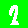
Digit: 2